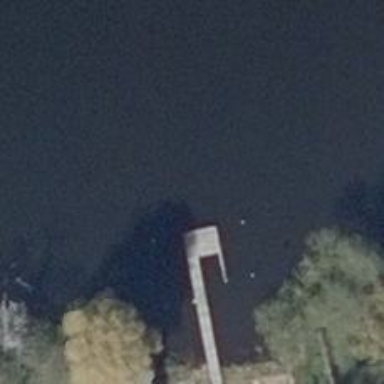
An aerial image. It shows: Man-made pier.